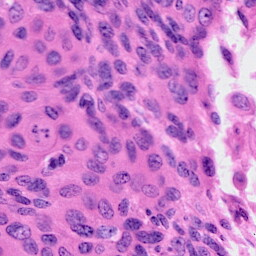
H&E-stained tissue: Cervix